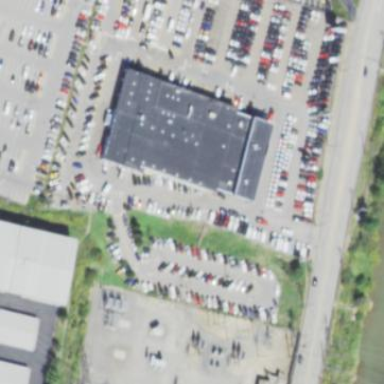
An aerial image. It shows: Building housing car shop.